Question: I am working on a form-generator, however , I was confused when attempting to create the database for it.
The requirement is divided into backend / frontend,
For backend, the admin can manage the form
- - - - - - - - -
frontend: can store the form value
The problem are:
1) For the * , For example, if the user select option A , then the option C is visible , otherwise , it is hidden , how can I store the relationship?
2) How can I store the value in this form ? If I put in one table / the value are possible to be varchar / float / integer / tinyint
Thanks for helping
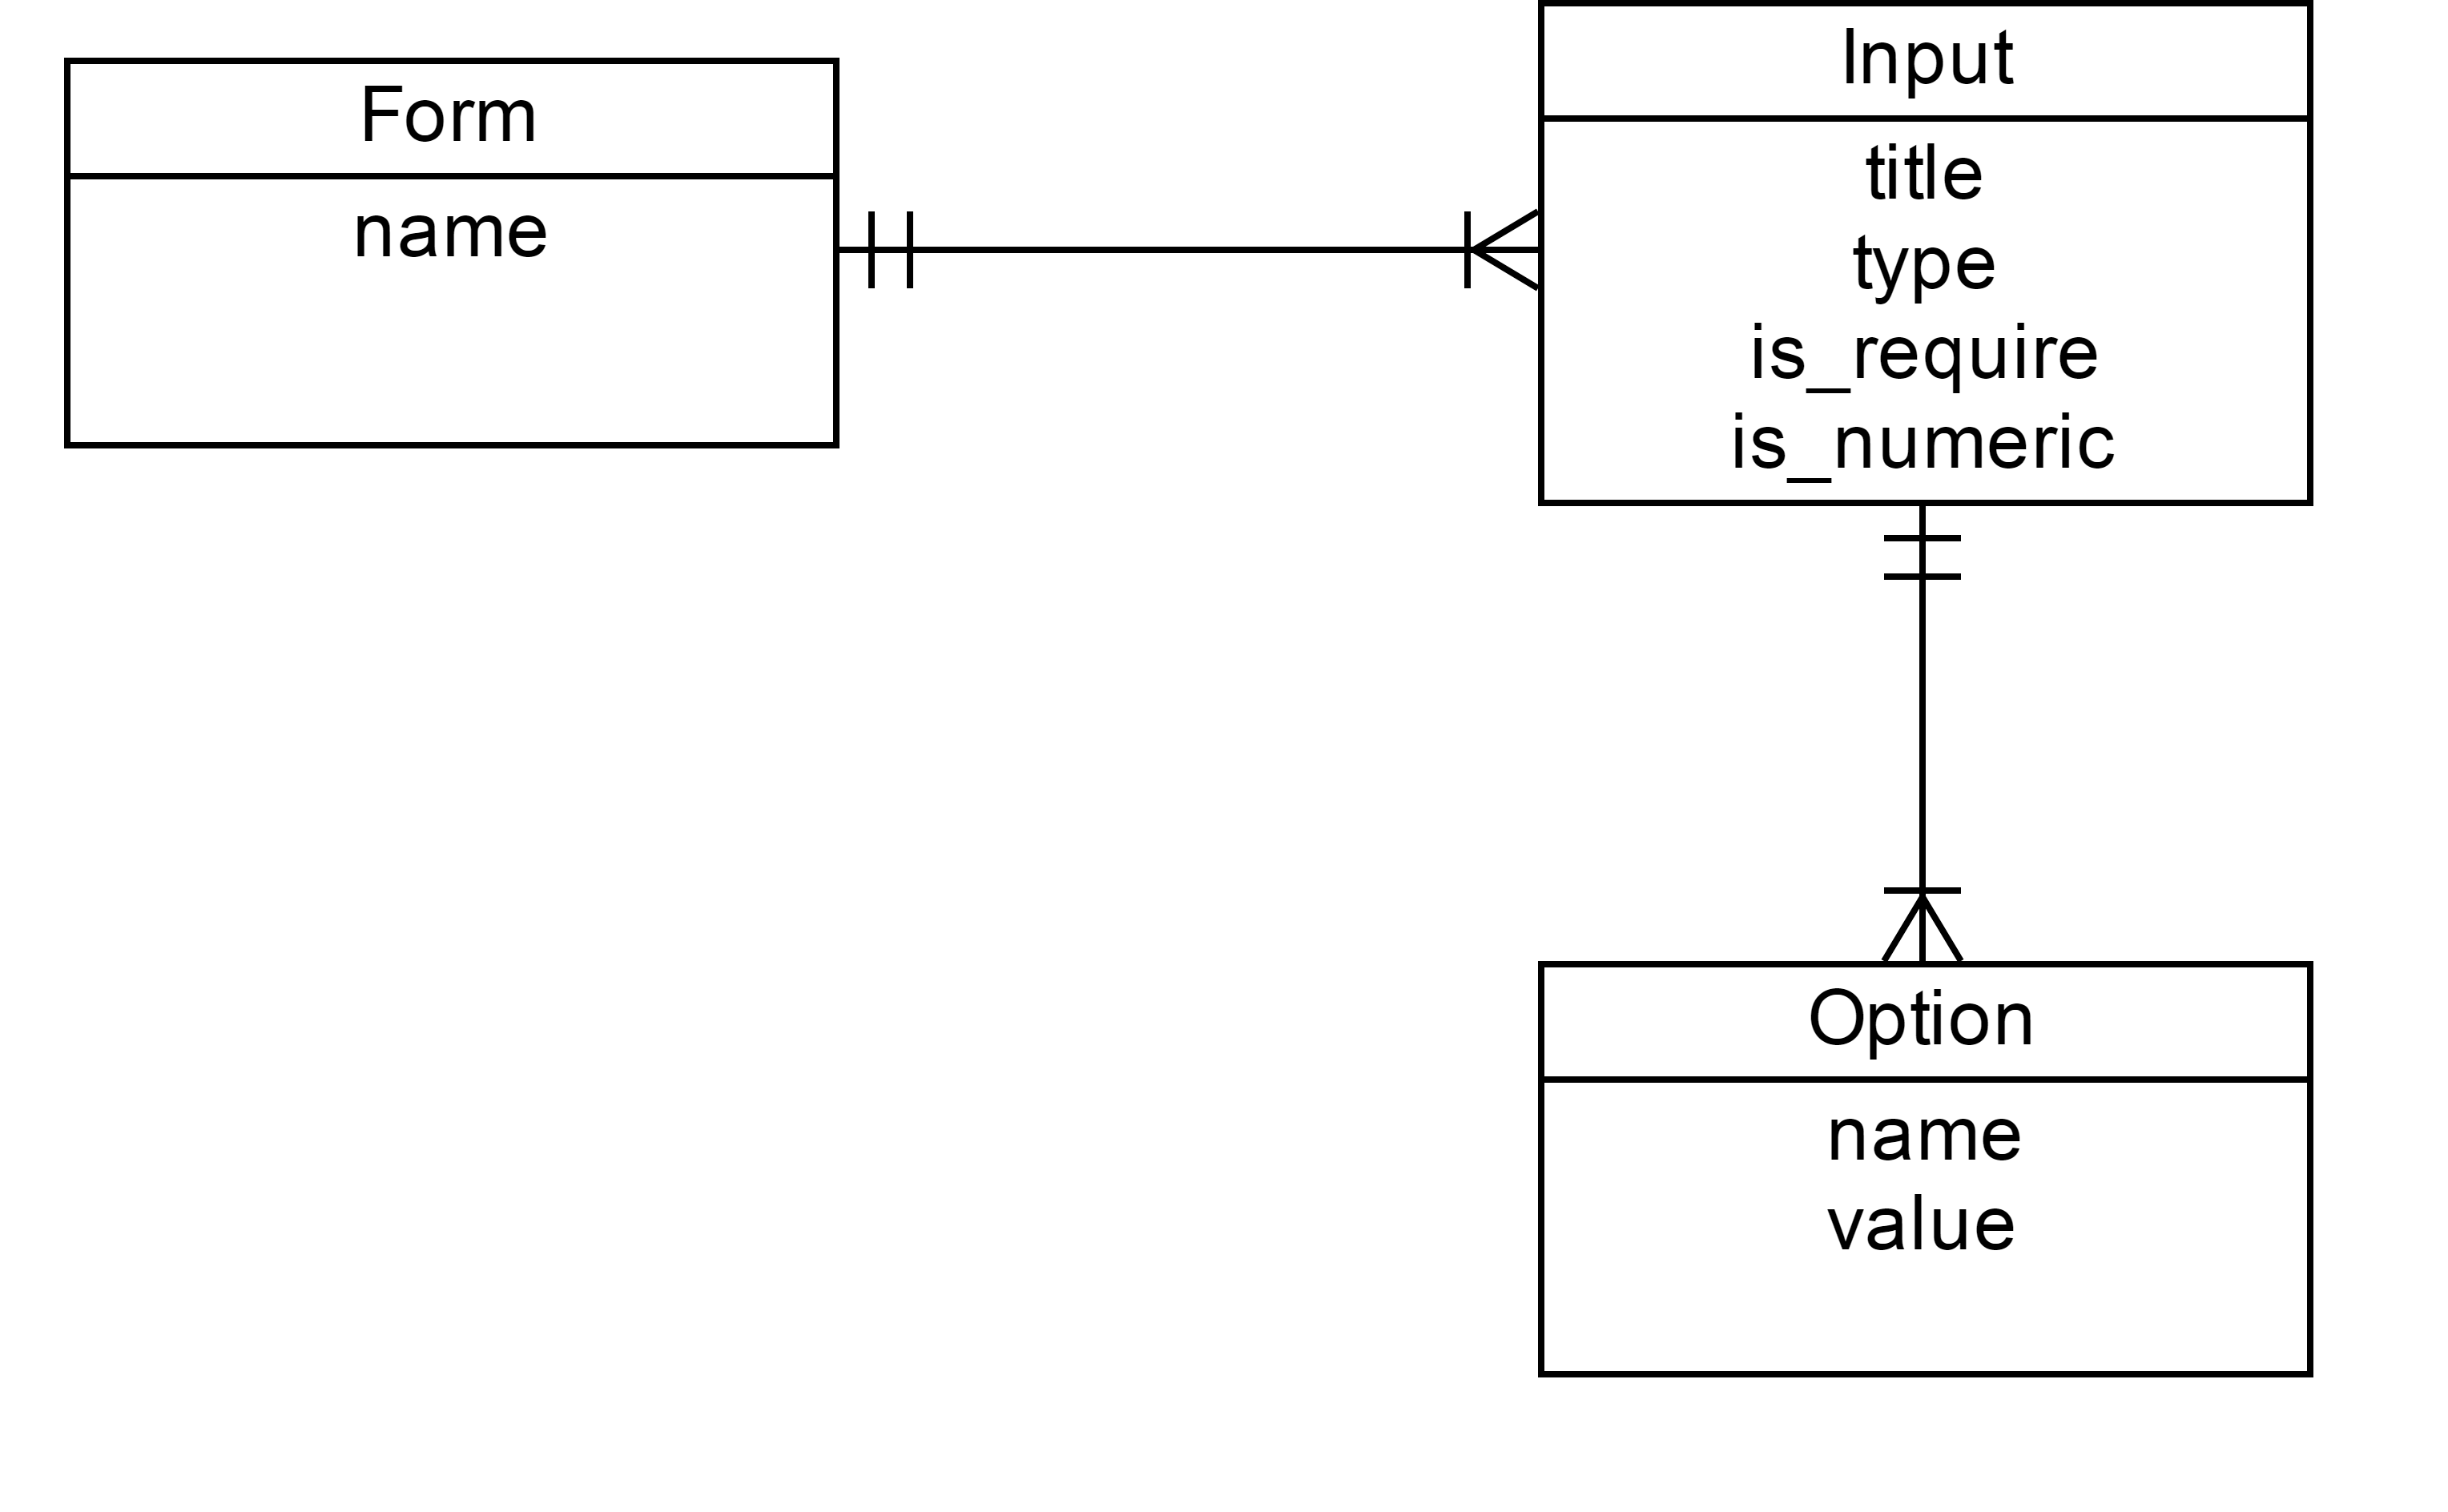
Answer: You might send the mapping (i.e. selection -> input_filed) from backend. Then after receiving the mapping from back end you can make your conditional form inputs ).
Suppose, from back end you send this:
- IF I select A input filed F1 will appear.- If I select B input field F2 will appear.
For implementing this of course you must have this mapping in one of your tables in your database. Then the rest will be done in front end.
> You may keep a table where it will act like a super class. That means
all the possible types (varchar / float / integer / tinyint) should
exist in your table.
You should not use MYSQL for this purpose. You may use any NoSQL database.
Please have a look at this post. Go through this. I am sure you will get an idea.
<URL>
There are so many ways.
These links might help.
<URL>
<URL>
Good Day!!